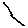
Label: line